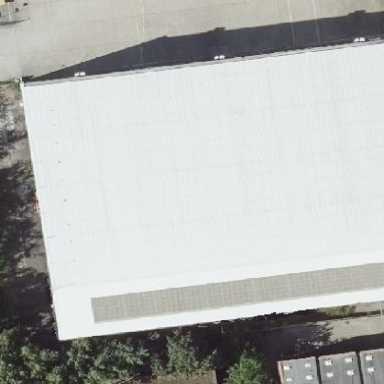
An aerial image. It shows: Hangar building.